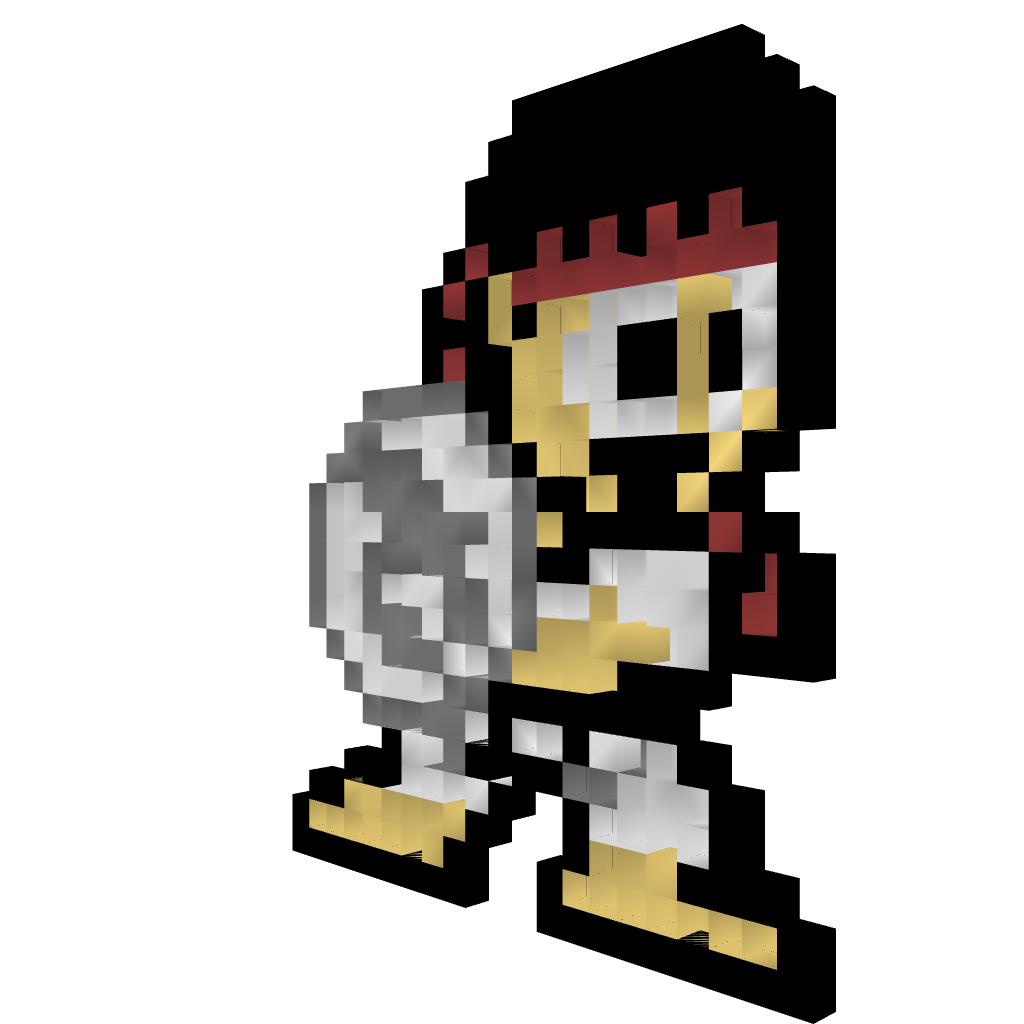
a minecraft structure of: Ryu (Street Fighter x Mega Man) high quality